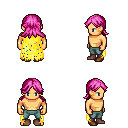
a pixel art fantasy rpg character, male body template, human, tanned skin, yellow tattered cape, teal pants, pink loose hair, brown shoes, four views (front, back, left, right), 2x2 character sprite sheet, small pixel art, hard edges, no anti-aliasing